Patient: sex F, age 61
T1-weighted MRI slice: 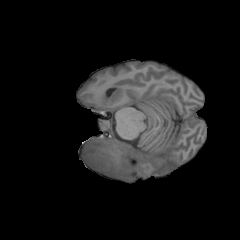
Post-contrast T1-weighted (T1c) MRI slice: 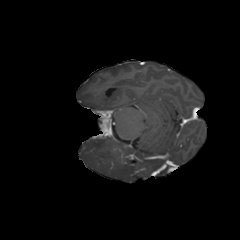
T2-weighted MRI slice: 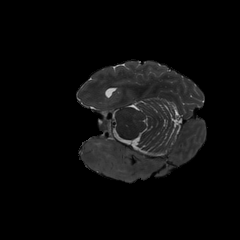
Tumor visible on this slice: yes
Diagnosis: Glioblastoma, IDH-wildtype
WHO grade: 4